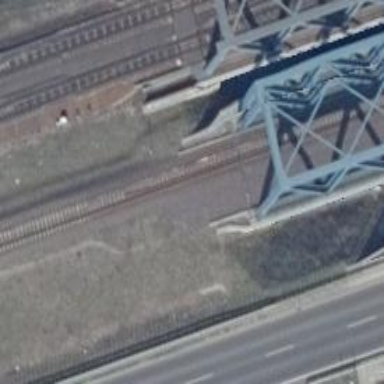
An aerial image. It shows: Railway track.